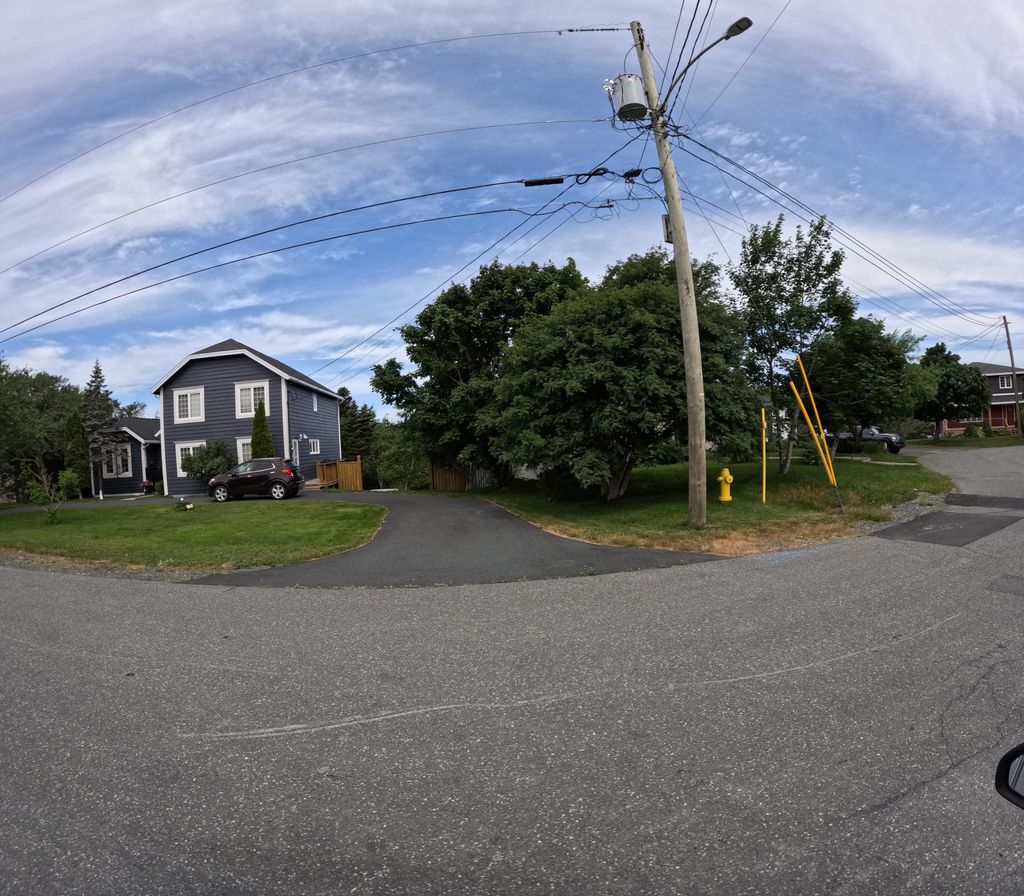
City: st_johns